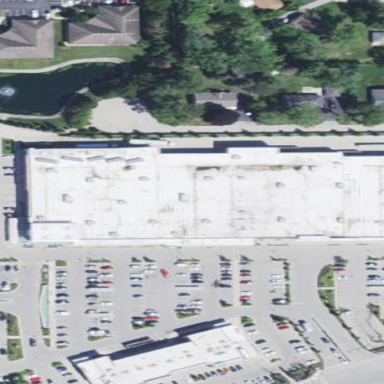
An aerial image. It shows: Retail building.